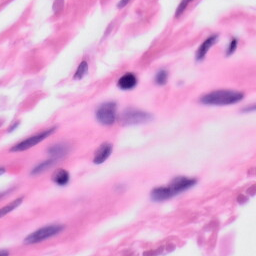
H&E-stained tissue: Skin